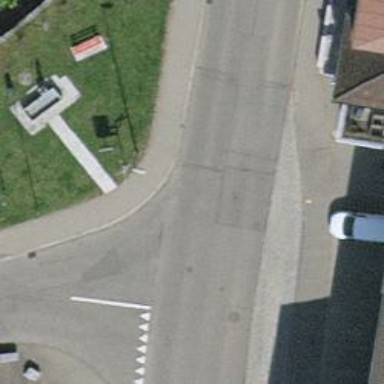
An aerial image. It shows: Public transport stop position.